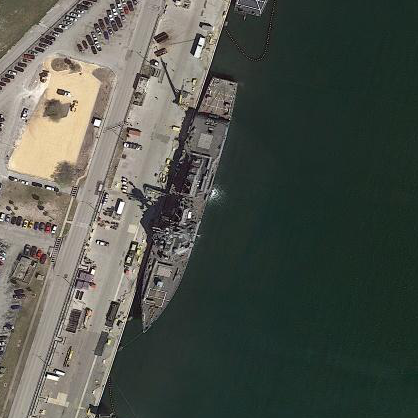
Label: destroyer